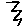
Label: zigzag